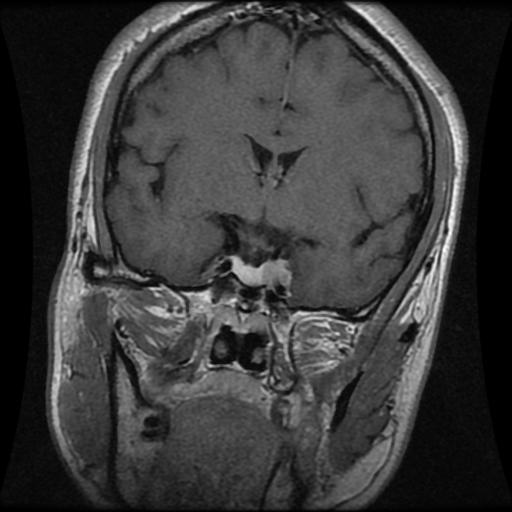
Label: pituitary